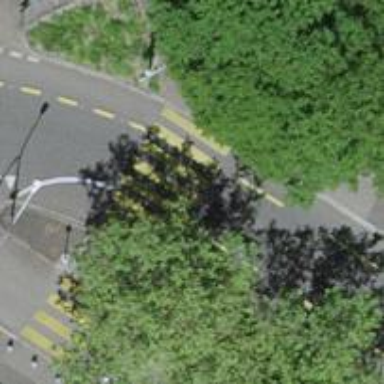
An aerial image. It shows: Marked crossing on asphalt footway.